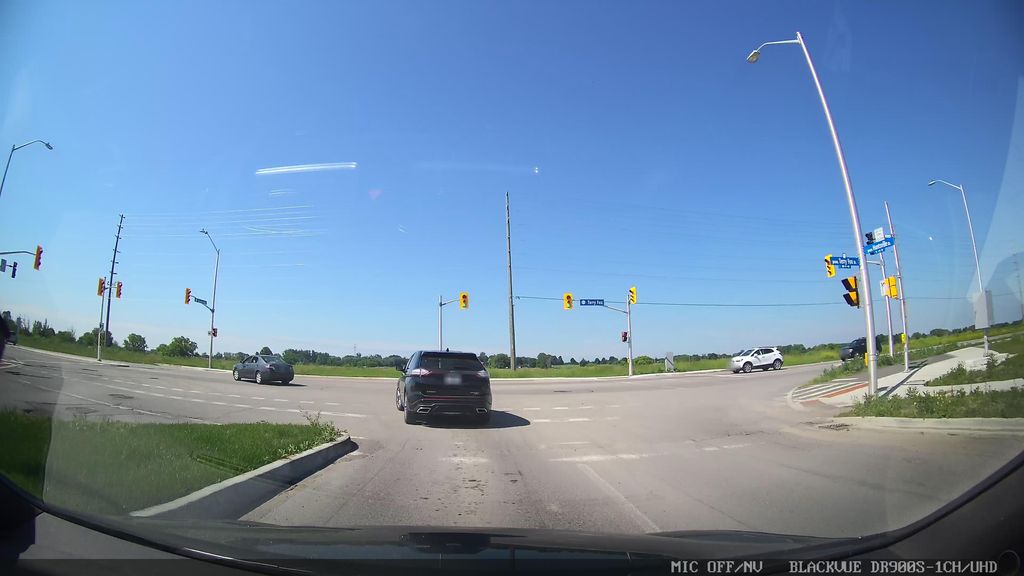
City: ottawa-gatineau